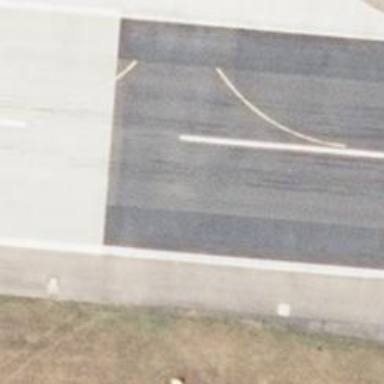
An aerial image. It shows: Runway surface made of asphalt at airport.